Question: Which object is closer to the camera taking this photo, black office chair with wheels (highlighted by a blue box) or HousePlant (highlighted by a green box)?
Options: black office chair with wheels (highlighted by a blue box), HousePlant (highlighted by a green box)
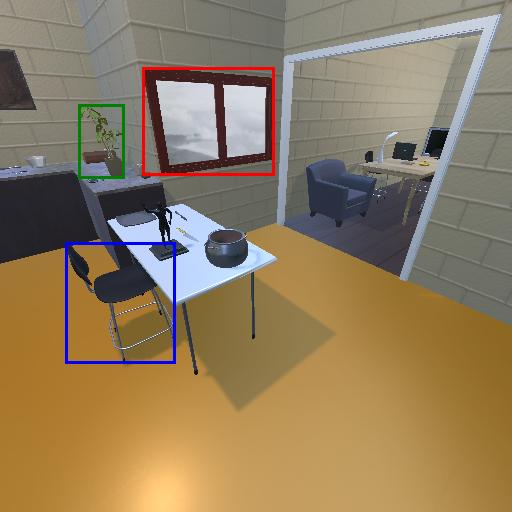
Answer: black office chair with wheels (highlighted by a blue box)